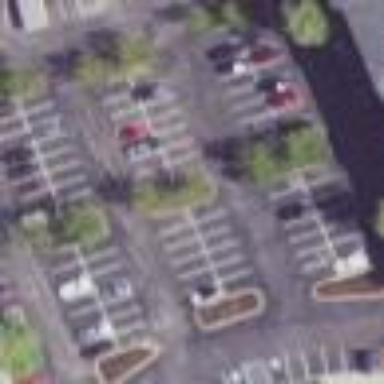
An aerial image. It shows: Parking space is available.